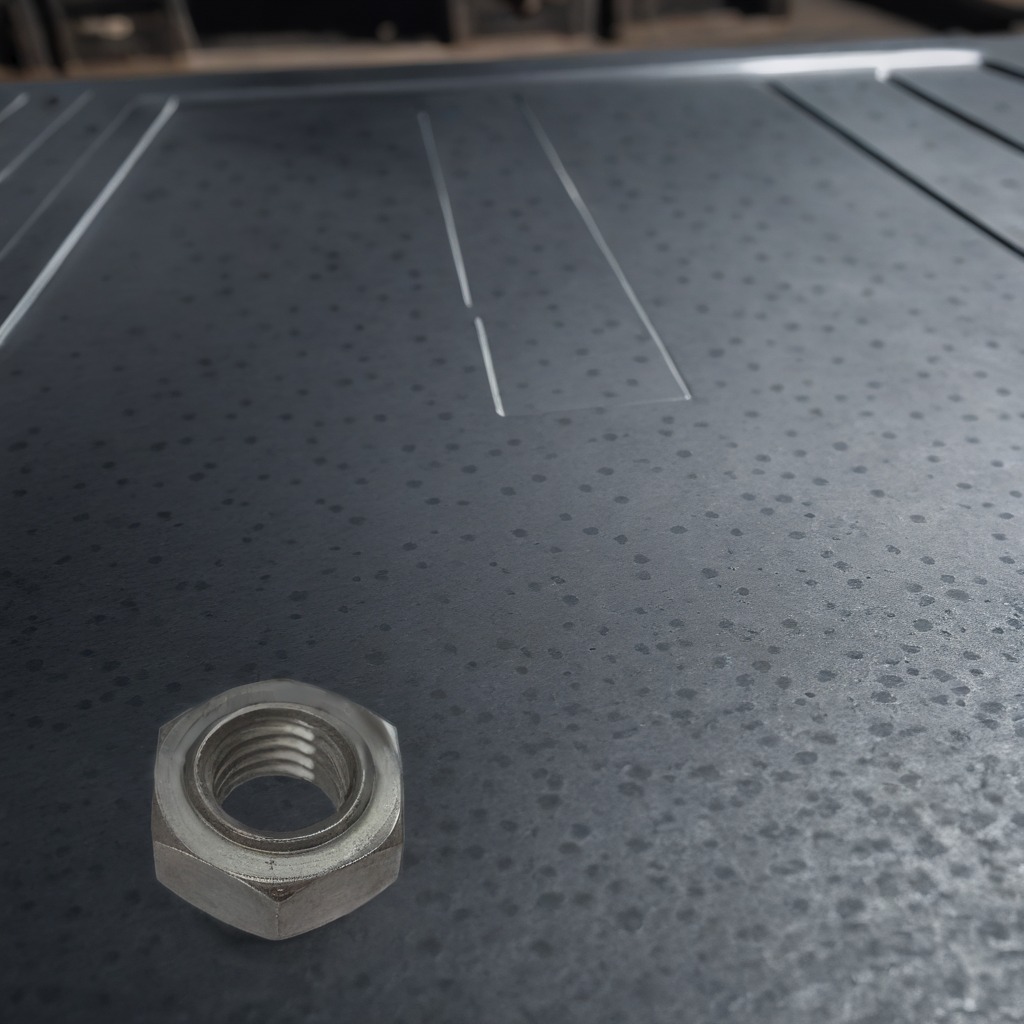
A metal nut is lying on a cold steel table in a mining workshop.